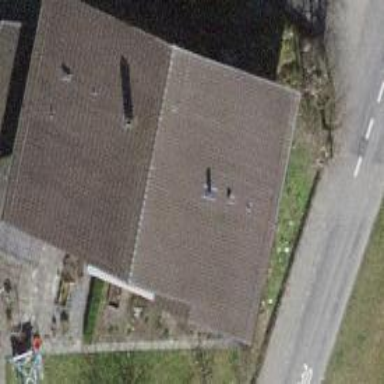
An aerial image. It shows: Detached building with gabled roof.